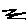
Label: zigzag